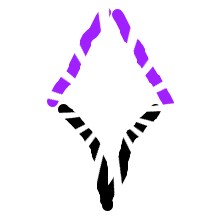
Shape: rhombus